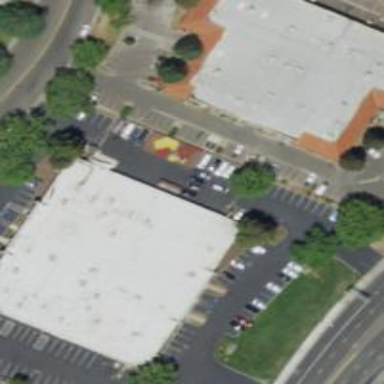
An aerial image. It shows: Car rental service.